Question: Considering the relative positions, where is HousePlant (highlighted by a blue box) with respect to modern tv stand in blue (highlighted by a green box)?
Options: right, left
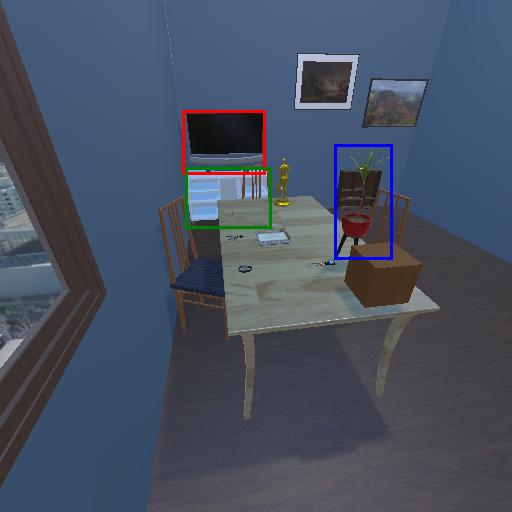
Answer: right